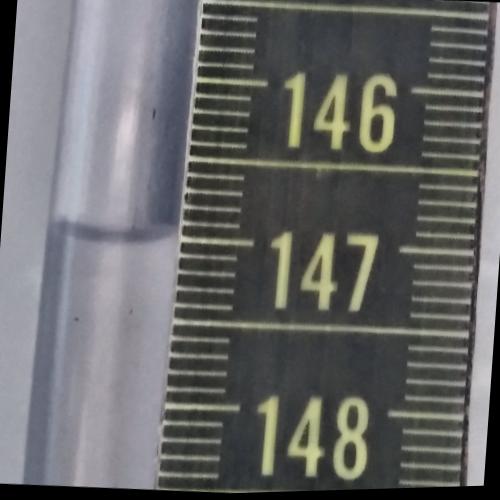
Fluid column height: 147.0 cm